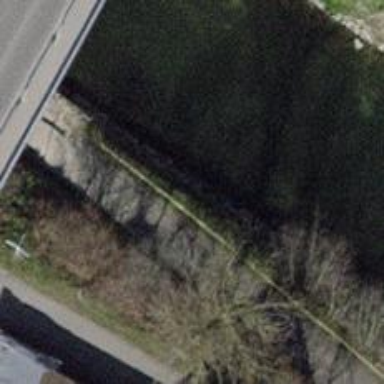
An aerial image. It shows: Asphalt cycleway.